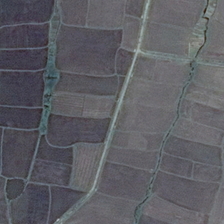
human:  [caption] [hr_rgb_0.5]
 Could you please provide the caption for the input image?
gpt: a road is in many pieces of brown farmlands .

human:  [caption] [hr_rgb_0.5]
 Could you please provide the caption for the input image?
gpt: a road is in many pieces of brown farmlands .

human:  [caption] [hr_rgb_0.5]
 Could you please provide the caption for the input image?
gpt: a road is in many pieces of brown farmlands .

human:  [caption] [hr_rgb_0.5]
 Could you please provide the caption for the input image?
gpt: a road is in many pieces of brown farmlands .

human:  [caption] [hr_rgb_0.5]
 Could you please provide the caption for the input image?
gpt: a road is in many pieces of brown farmlands .